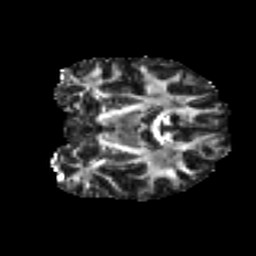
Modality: FA
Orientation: coronal
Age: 29
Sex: female
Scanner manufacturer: ge
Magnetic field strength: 3 T
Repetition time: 7.8 s
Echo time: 0.0606 s